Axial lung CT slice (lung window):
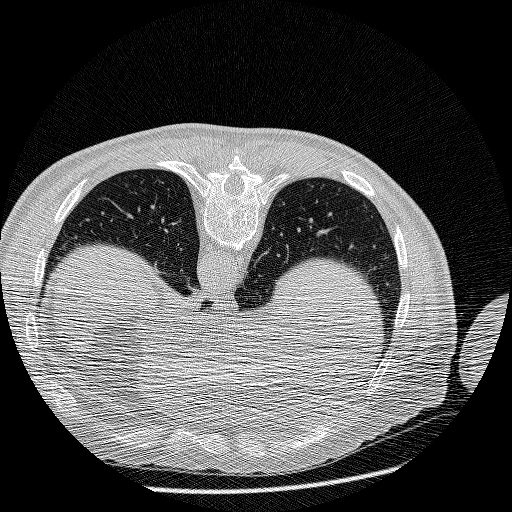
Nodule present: no